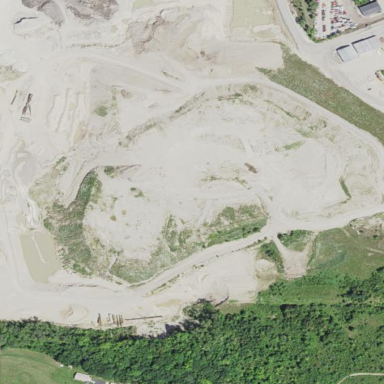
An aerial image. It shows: Quarry area.